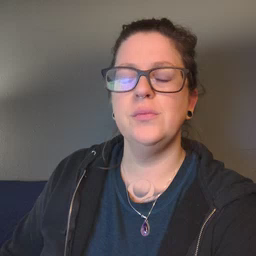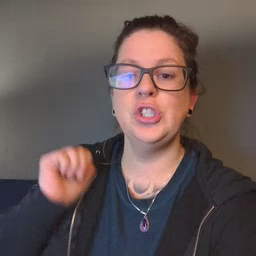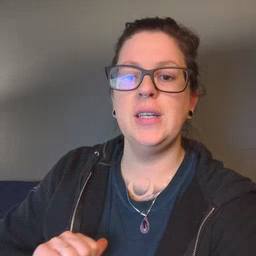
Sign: jacket